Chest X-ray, PA view. Patient: 34 years old, sex F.
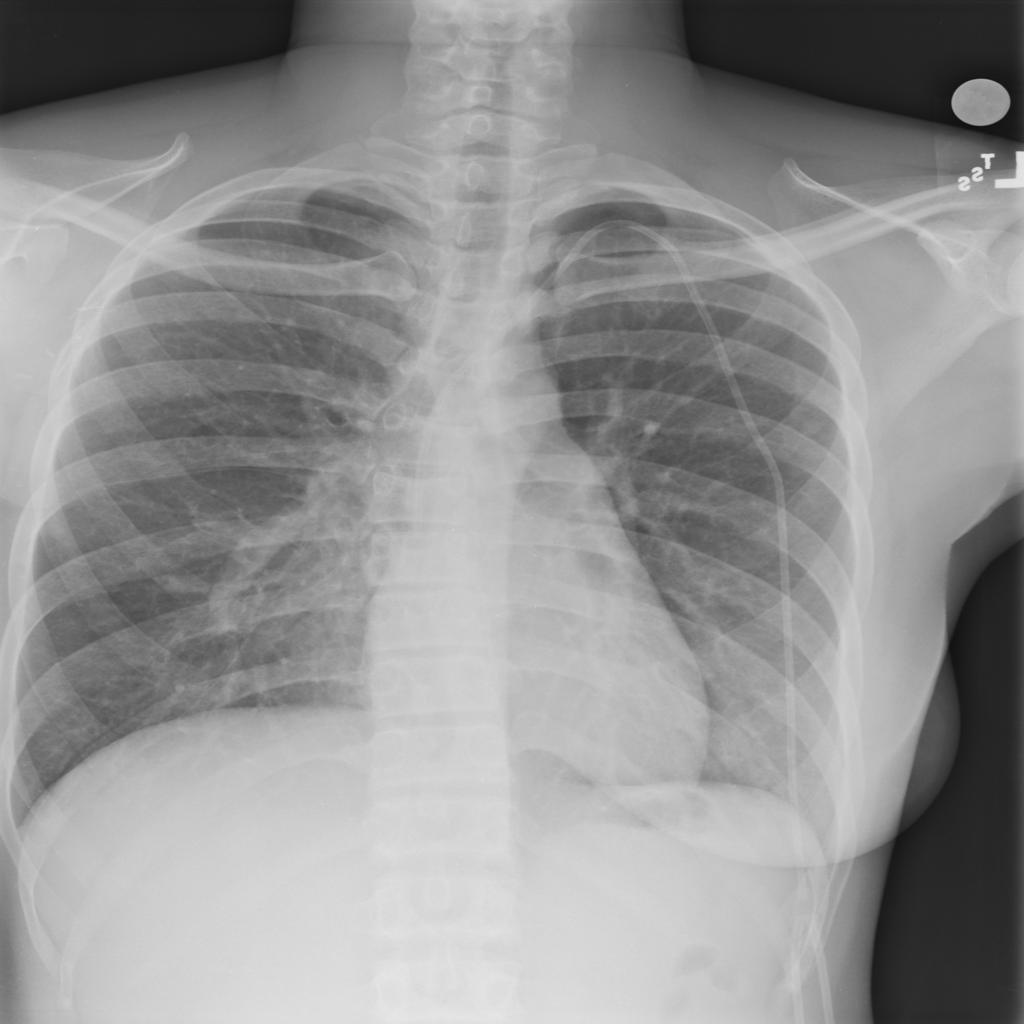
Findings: No Finding